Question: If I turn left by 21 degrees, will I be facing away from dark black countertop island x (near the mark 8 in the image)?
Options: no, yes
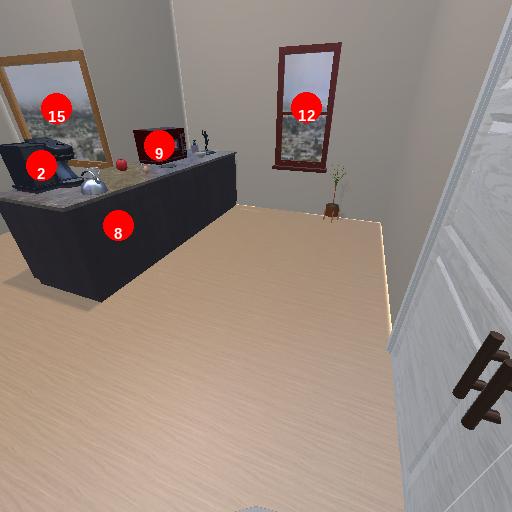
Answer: no